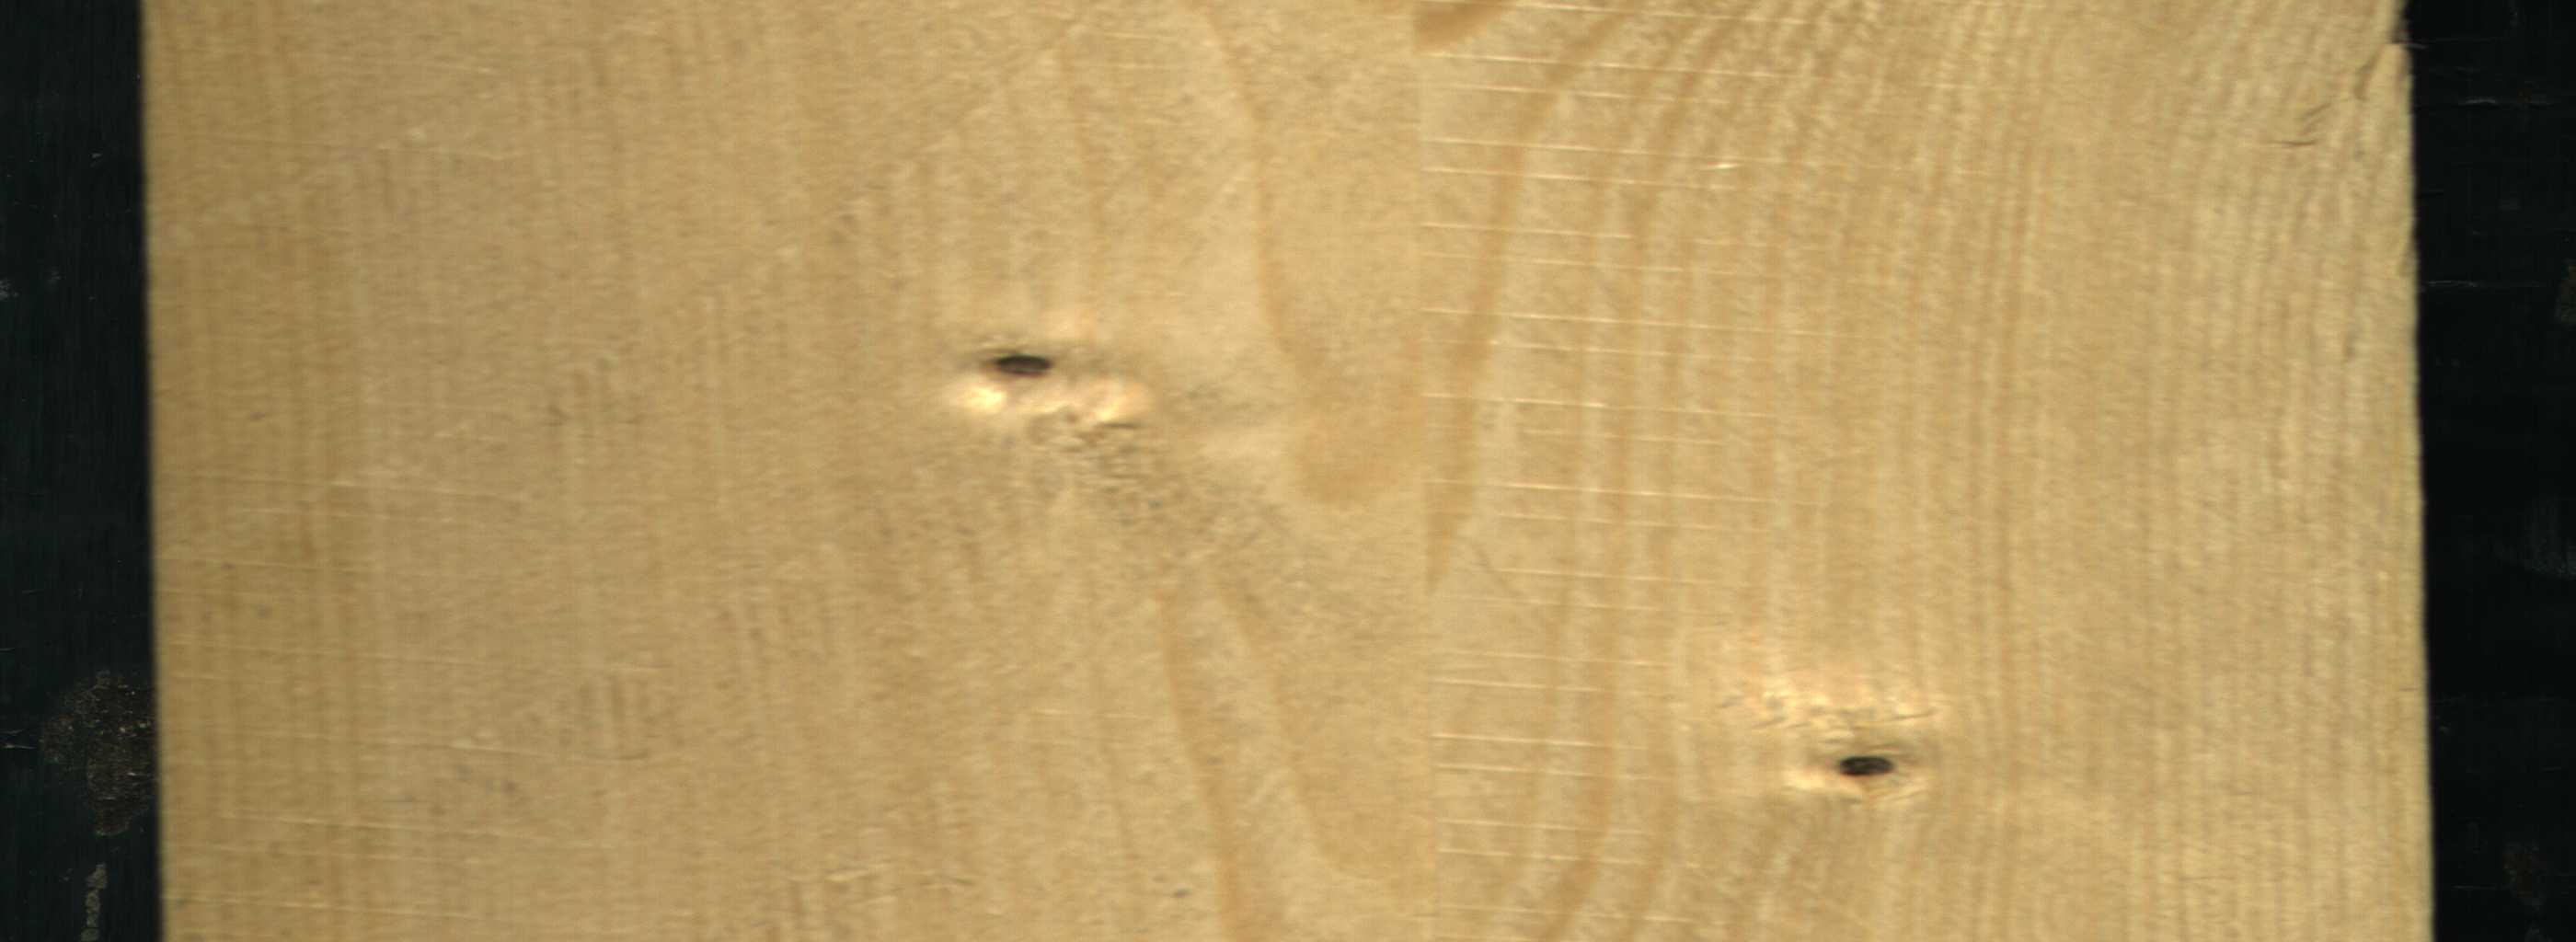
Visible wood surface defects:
Dead_Knot
Dead_Knot